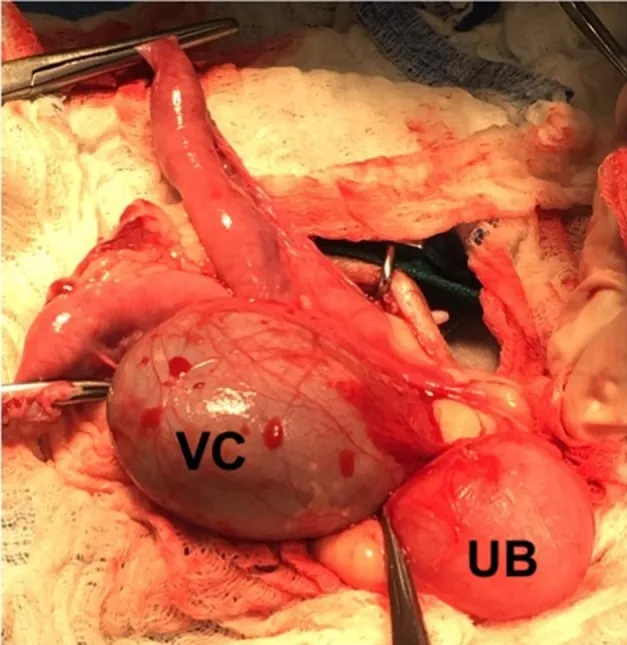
Cystic vaginal structure as viewed in surgery. The vaginal cyst (VC) encompassed the region of the cranial vagina and uterine body. The vaginal mass was closely associated with both ureters and the urethra and formed adhesions to the urinary bladder (UB).
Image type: medical_photograph (other_medical_photograph)